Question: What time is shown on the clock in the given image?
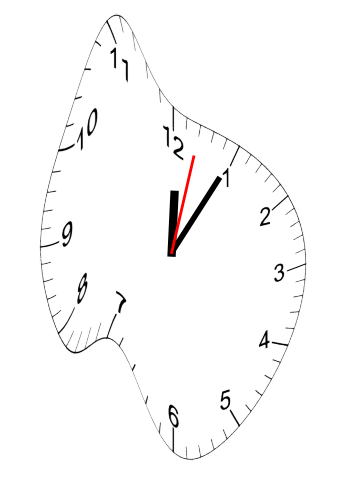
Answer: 12:05:02